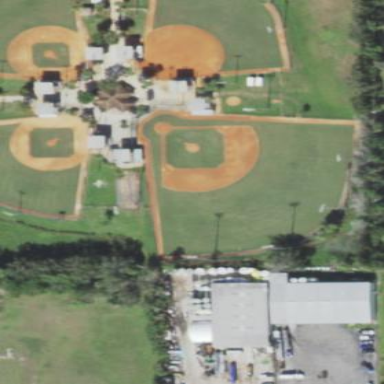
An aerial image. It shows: Baseball pitch for leisure and sports activities.